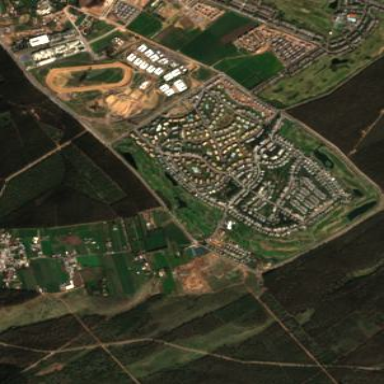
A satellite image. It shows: Golf course surrounded by greenery.